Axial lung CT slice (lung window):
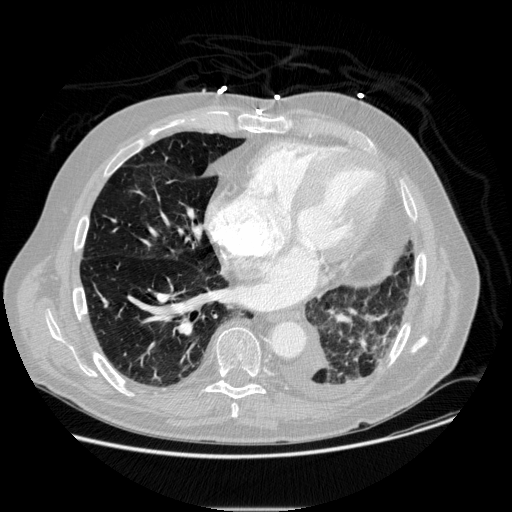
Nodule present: no